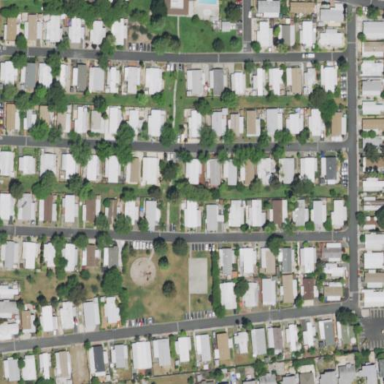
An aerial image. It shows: Residential area known as trailer park.